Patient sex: F
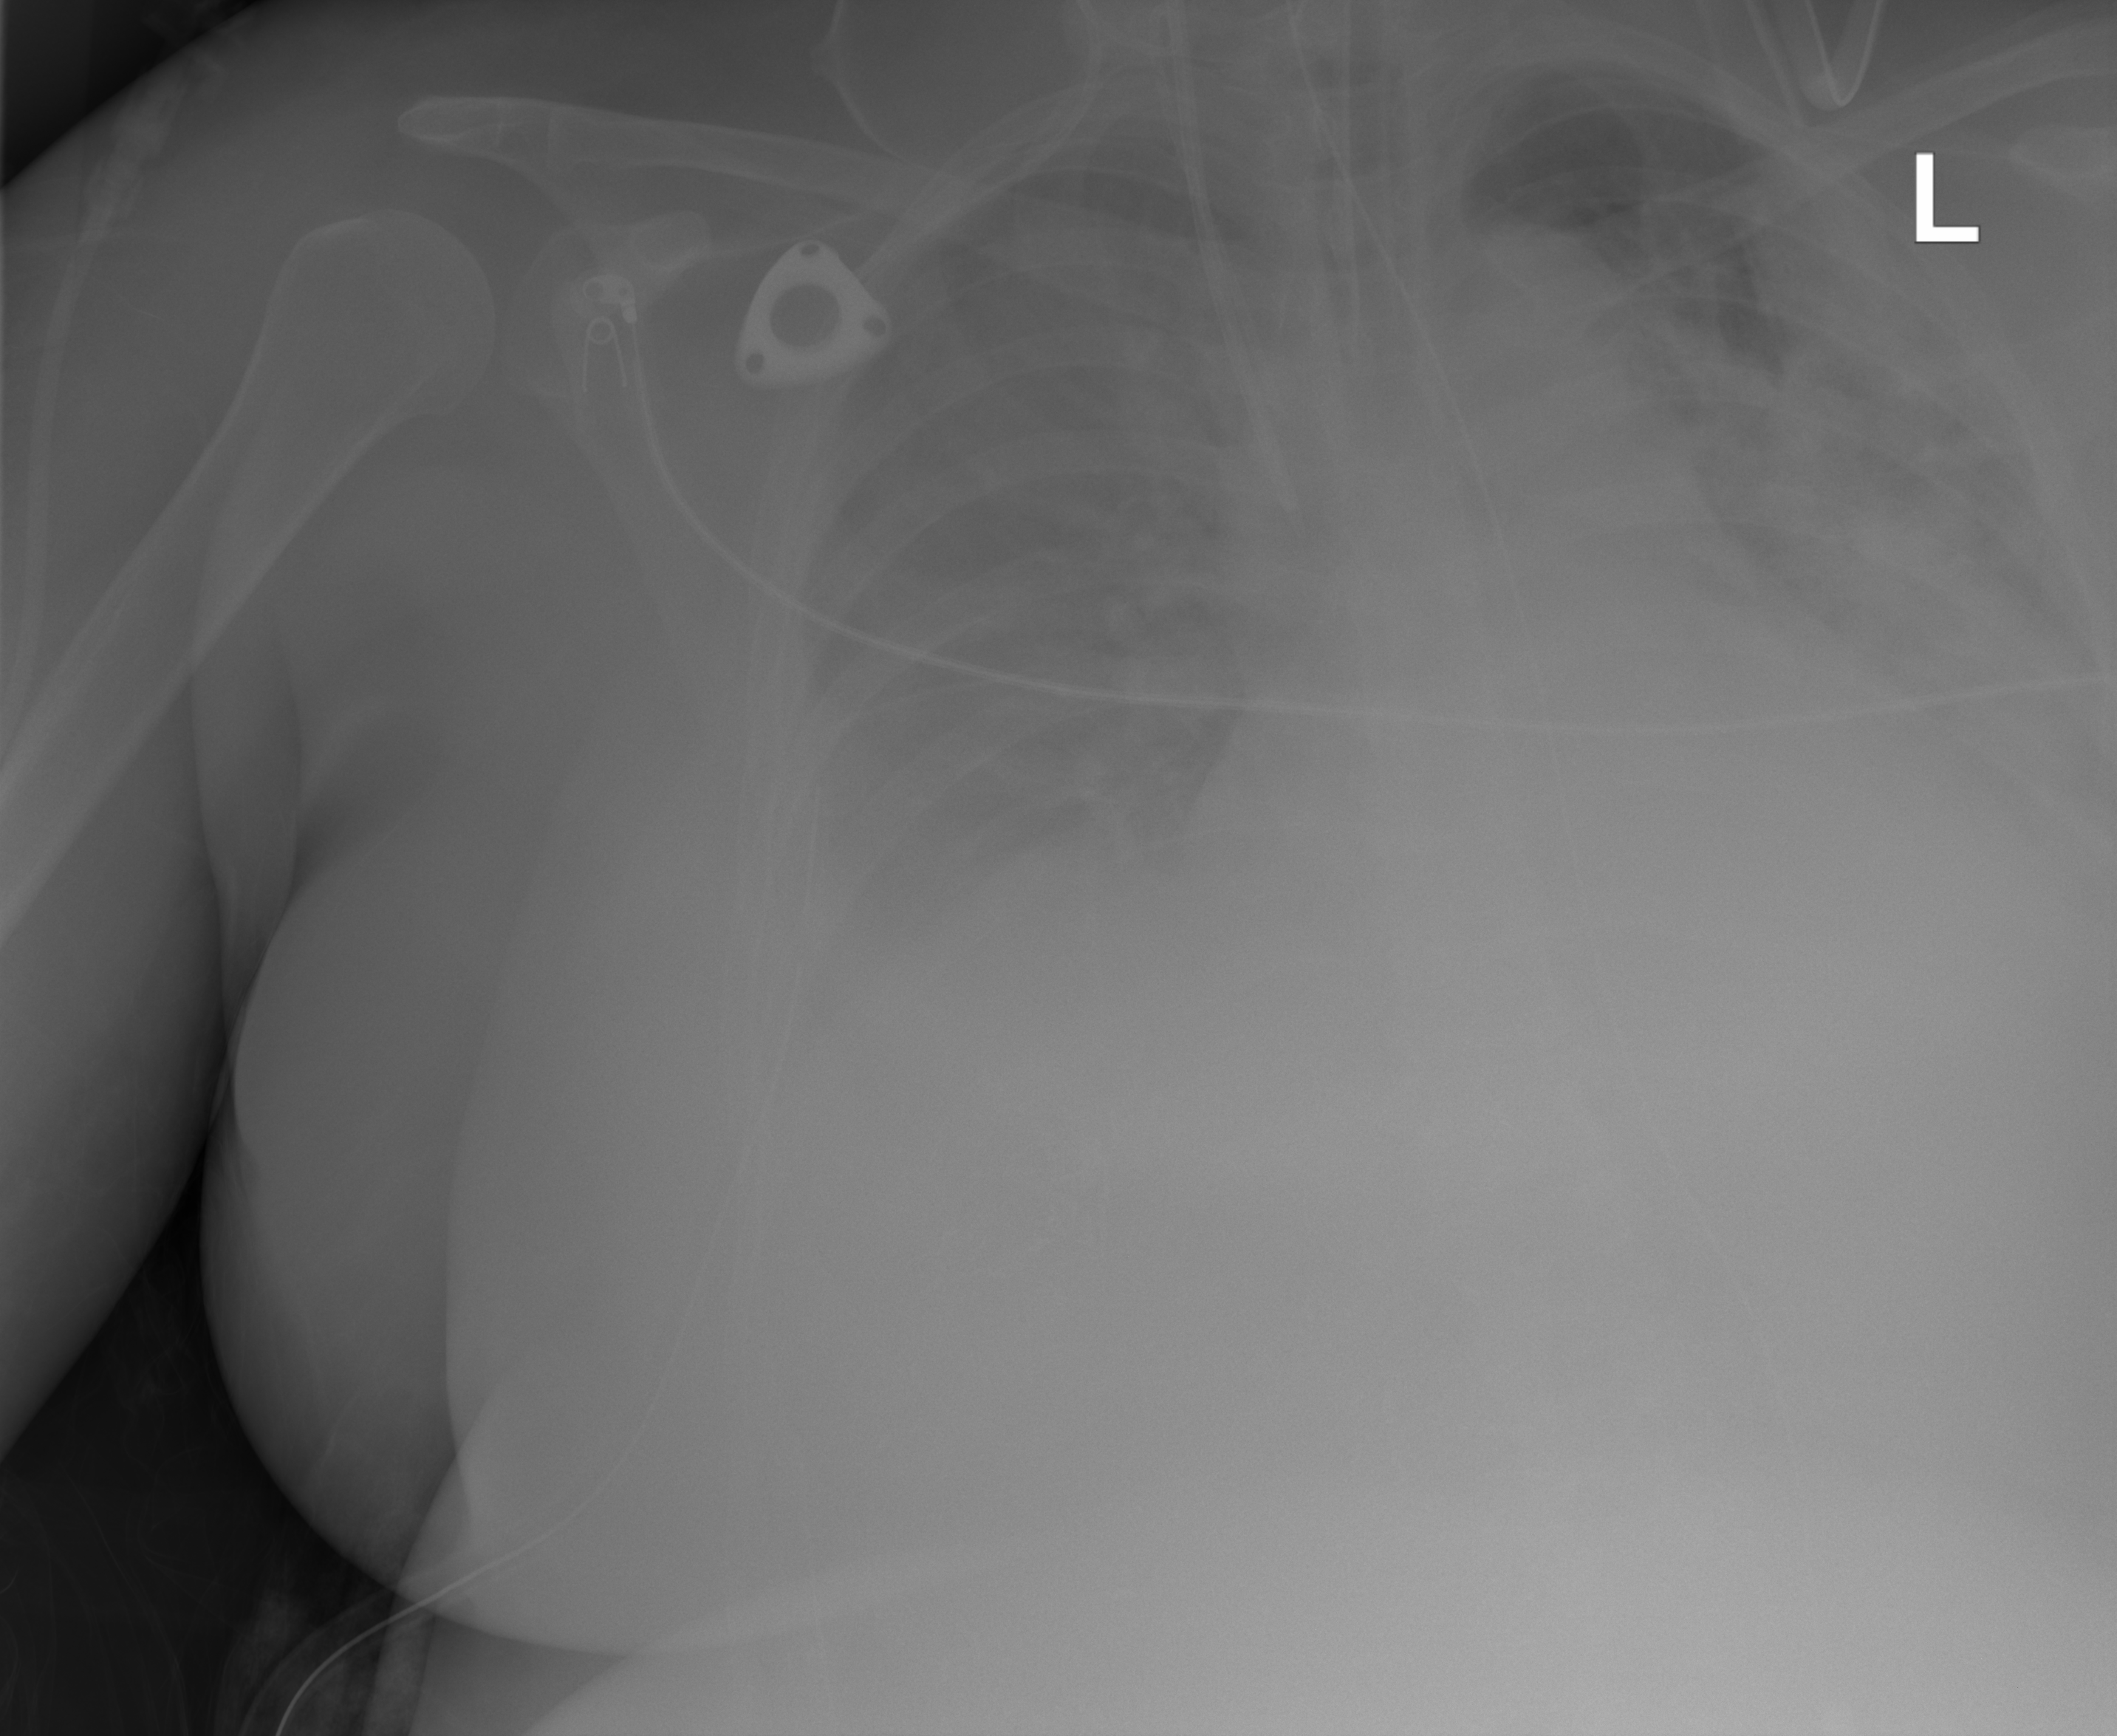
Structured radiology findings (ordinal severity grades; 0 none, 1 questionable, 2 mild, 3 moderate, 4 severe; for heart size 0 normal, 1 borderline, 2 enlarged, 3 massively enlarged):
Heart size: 2
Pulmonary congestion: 2
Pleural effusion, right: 3
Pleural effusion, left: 3
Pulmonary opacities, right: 0
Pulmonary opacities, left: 2
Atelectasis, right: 3
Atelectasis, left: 3